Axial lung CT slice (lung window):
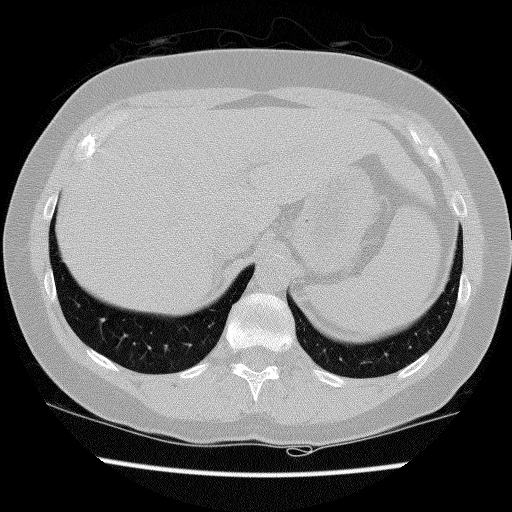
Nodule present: no